Field crop: tomato
Growth stage: 2
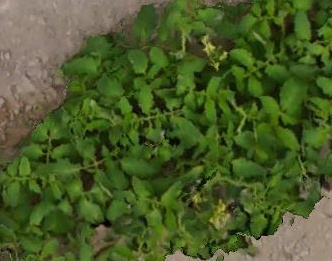
Species: tomato